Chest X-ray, PA view. Patient: 38 years old, sex F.
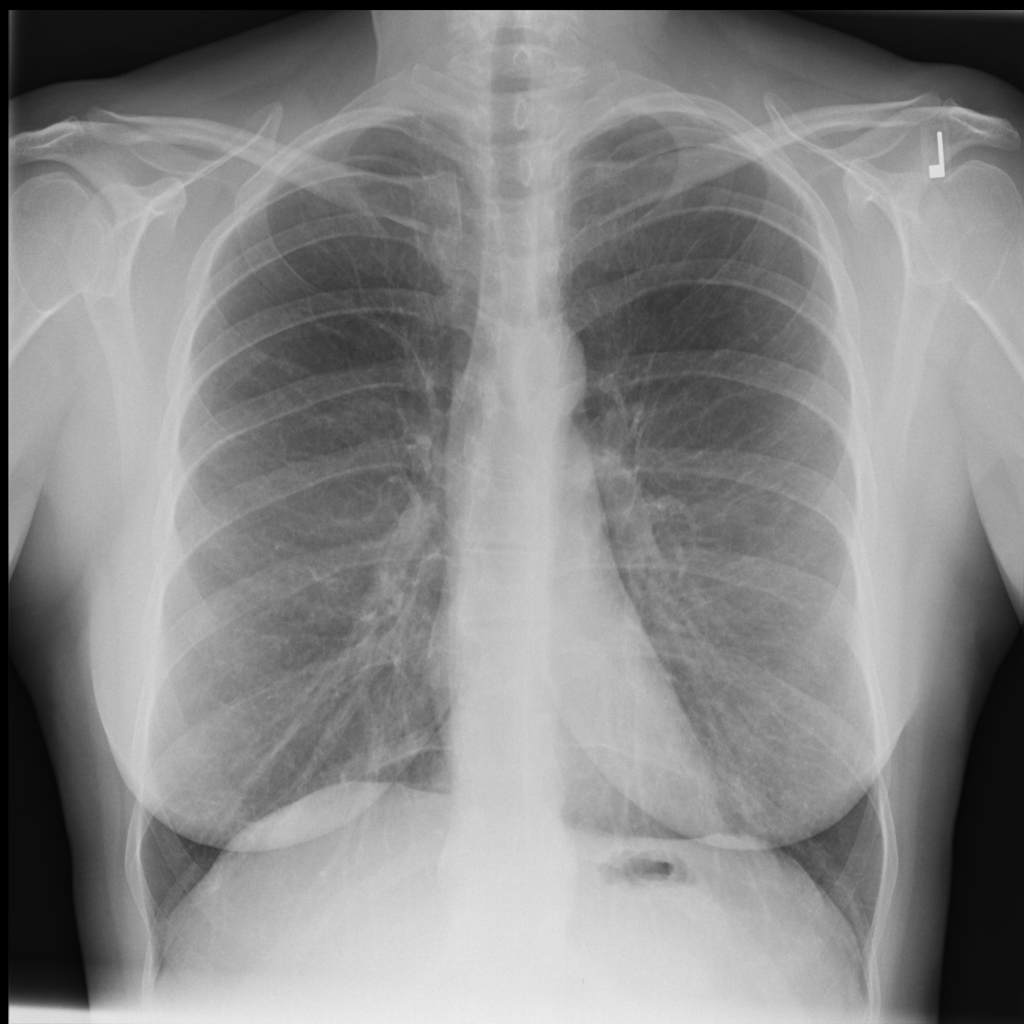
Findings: No Finding